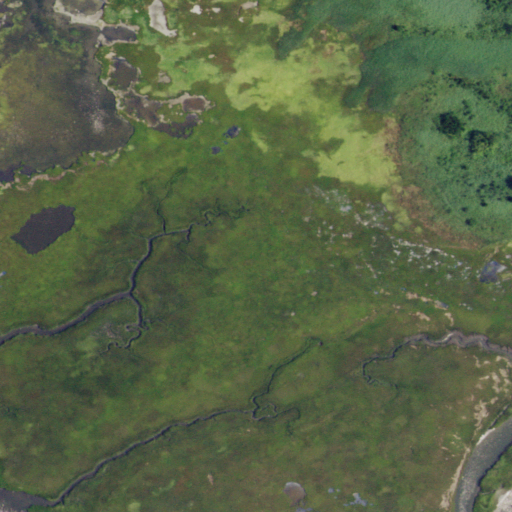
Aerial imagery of island in New Jersey named Cowpens Island containing herbaceous wetlands, woody wetlands, and open water